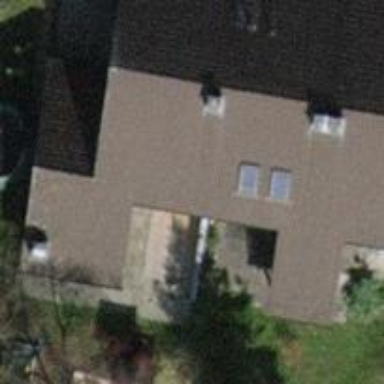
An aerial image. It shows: Terrace building.